Field crop: maize
Growth stage: 2
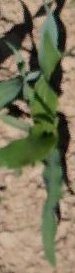
Species: maize